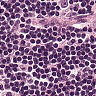
Metastatic tissue present: no